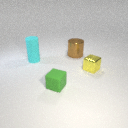
small green rubber cube to the right of small cyan rubber cylinder